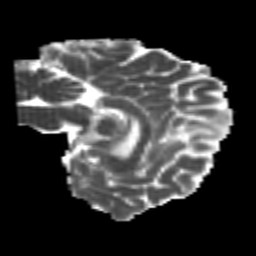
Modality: MD
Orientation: sagittal
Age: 26
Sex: male
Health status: healthy
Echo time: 0.074 s